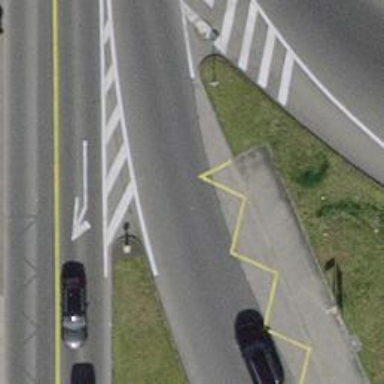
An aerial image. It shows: Asphalt sidewalk leading to public transport platform.